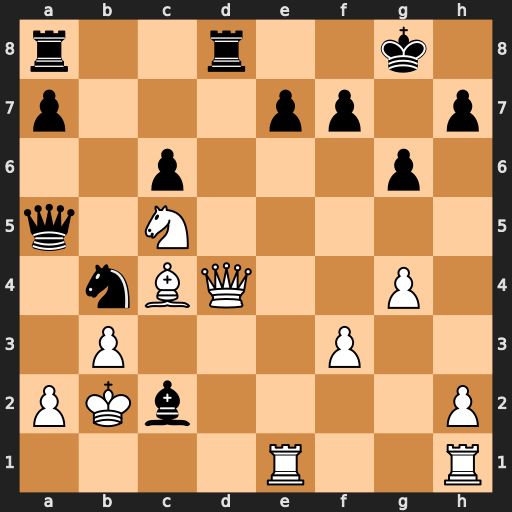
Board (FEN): r2r2k1/p3pp1p/2p3p1/q1N5/1nBQ2P1/1P3P2/PKb4P/4R2R
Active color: w
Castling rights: -
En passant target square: -
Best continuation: Bxf7+ Kxf7 Rxe7+ Kxe7 Qg7+ Kd6 Nb7+